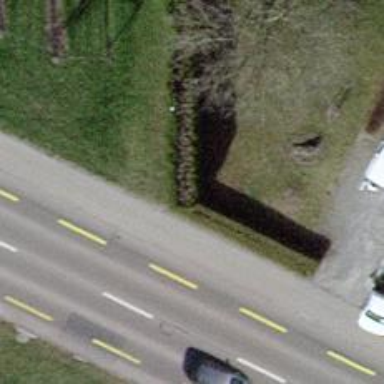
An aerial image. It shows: Hedge barrier.